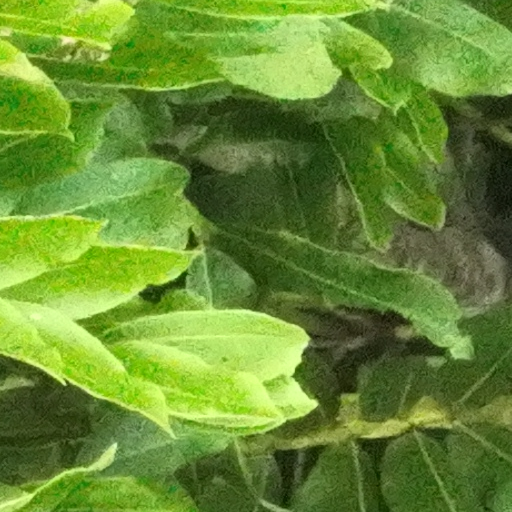
Species: Dipteryx oleifera
GBIF accepted scientific name: Dipteryx oleifera
Crown area (m\u00b2): 443.214